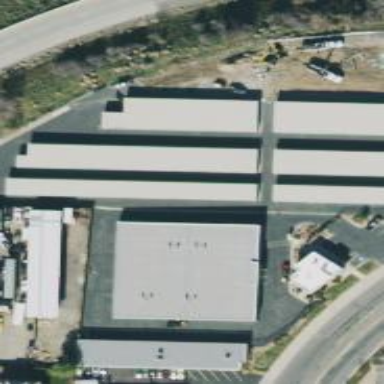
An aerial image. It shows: Storage rental shop.